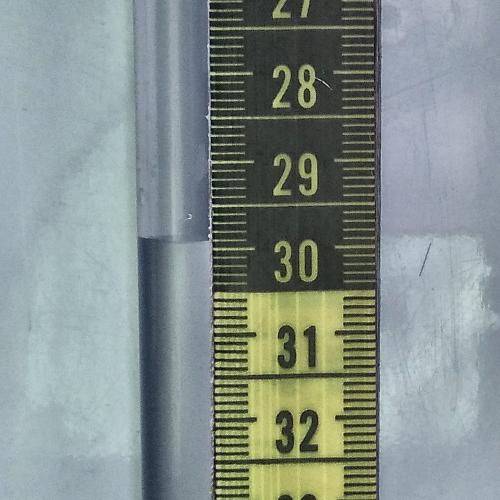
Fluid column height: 29.9 cm